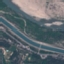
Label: River